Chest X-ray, AP view. Patient: 69 years old, sex F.
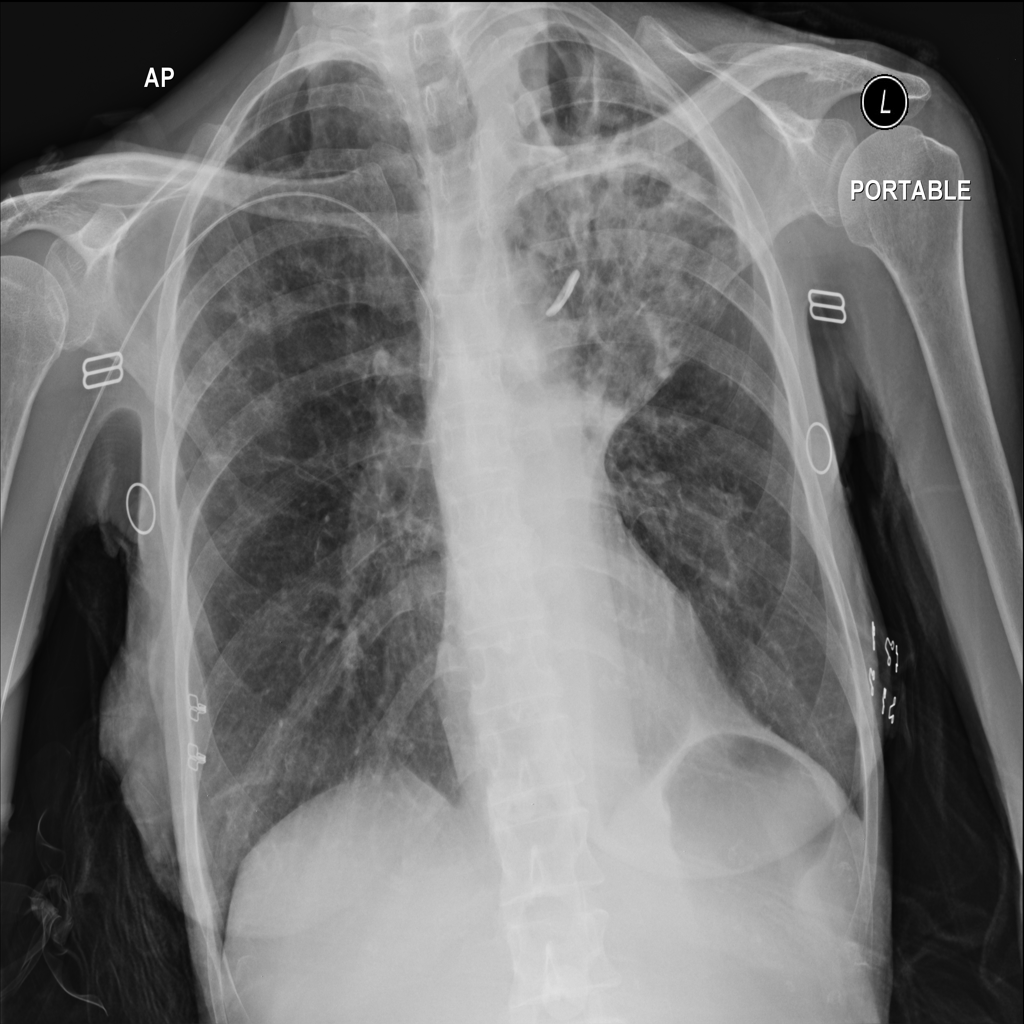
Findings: Atelectasis, Consolidation